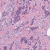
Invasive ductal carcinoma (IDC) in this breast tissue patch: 1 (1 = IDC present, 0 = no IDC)